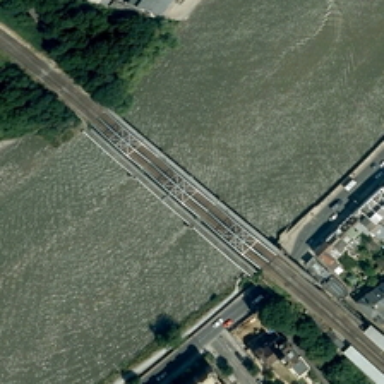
A bridge is on a river with some buildings and green trees in two sides of it .